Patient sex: M
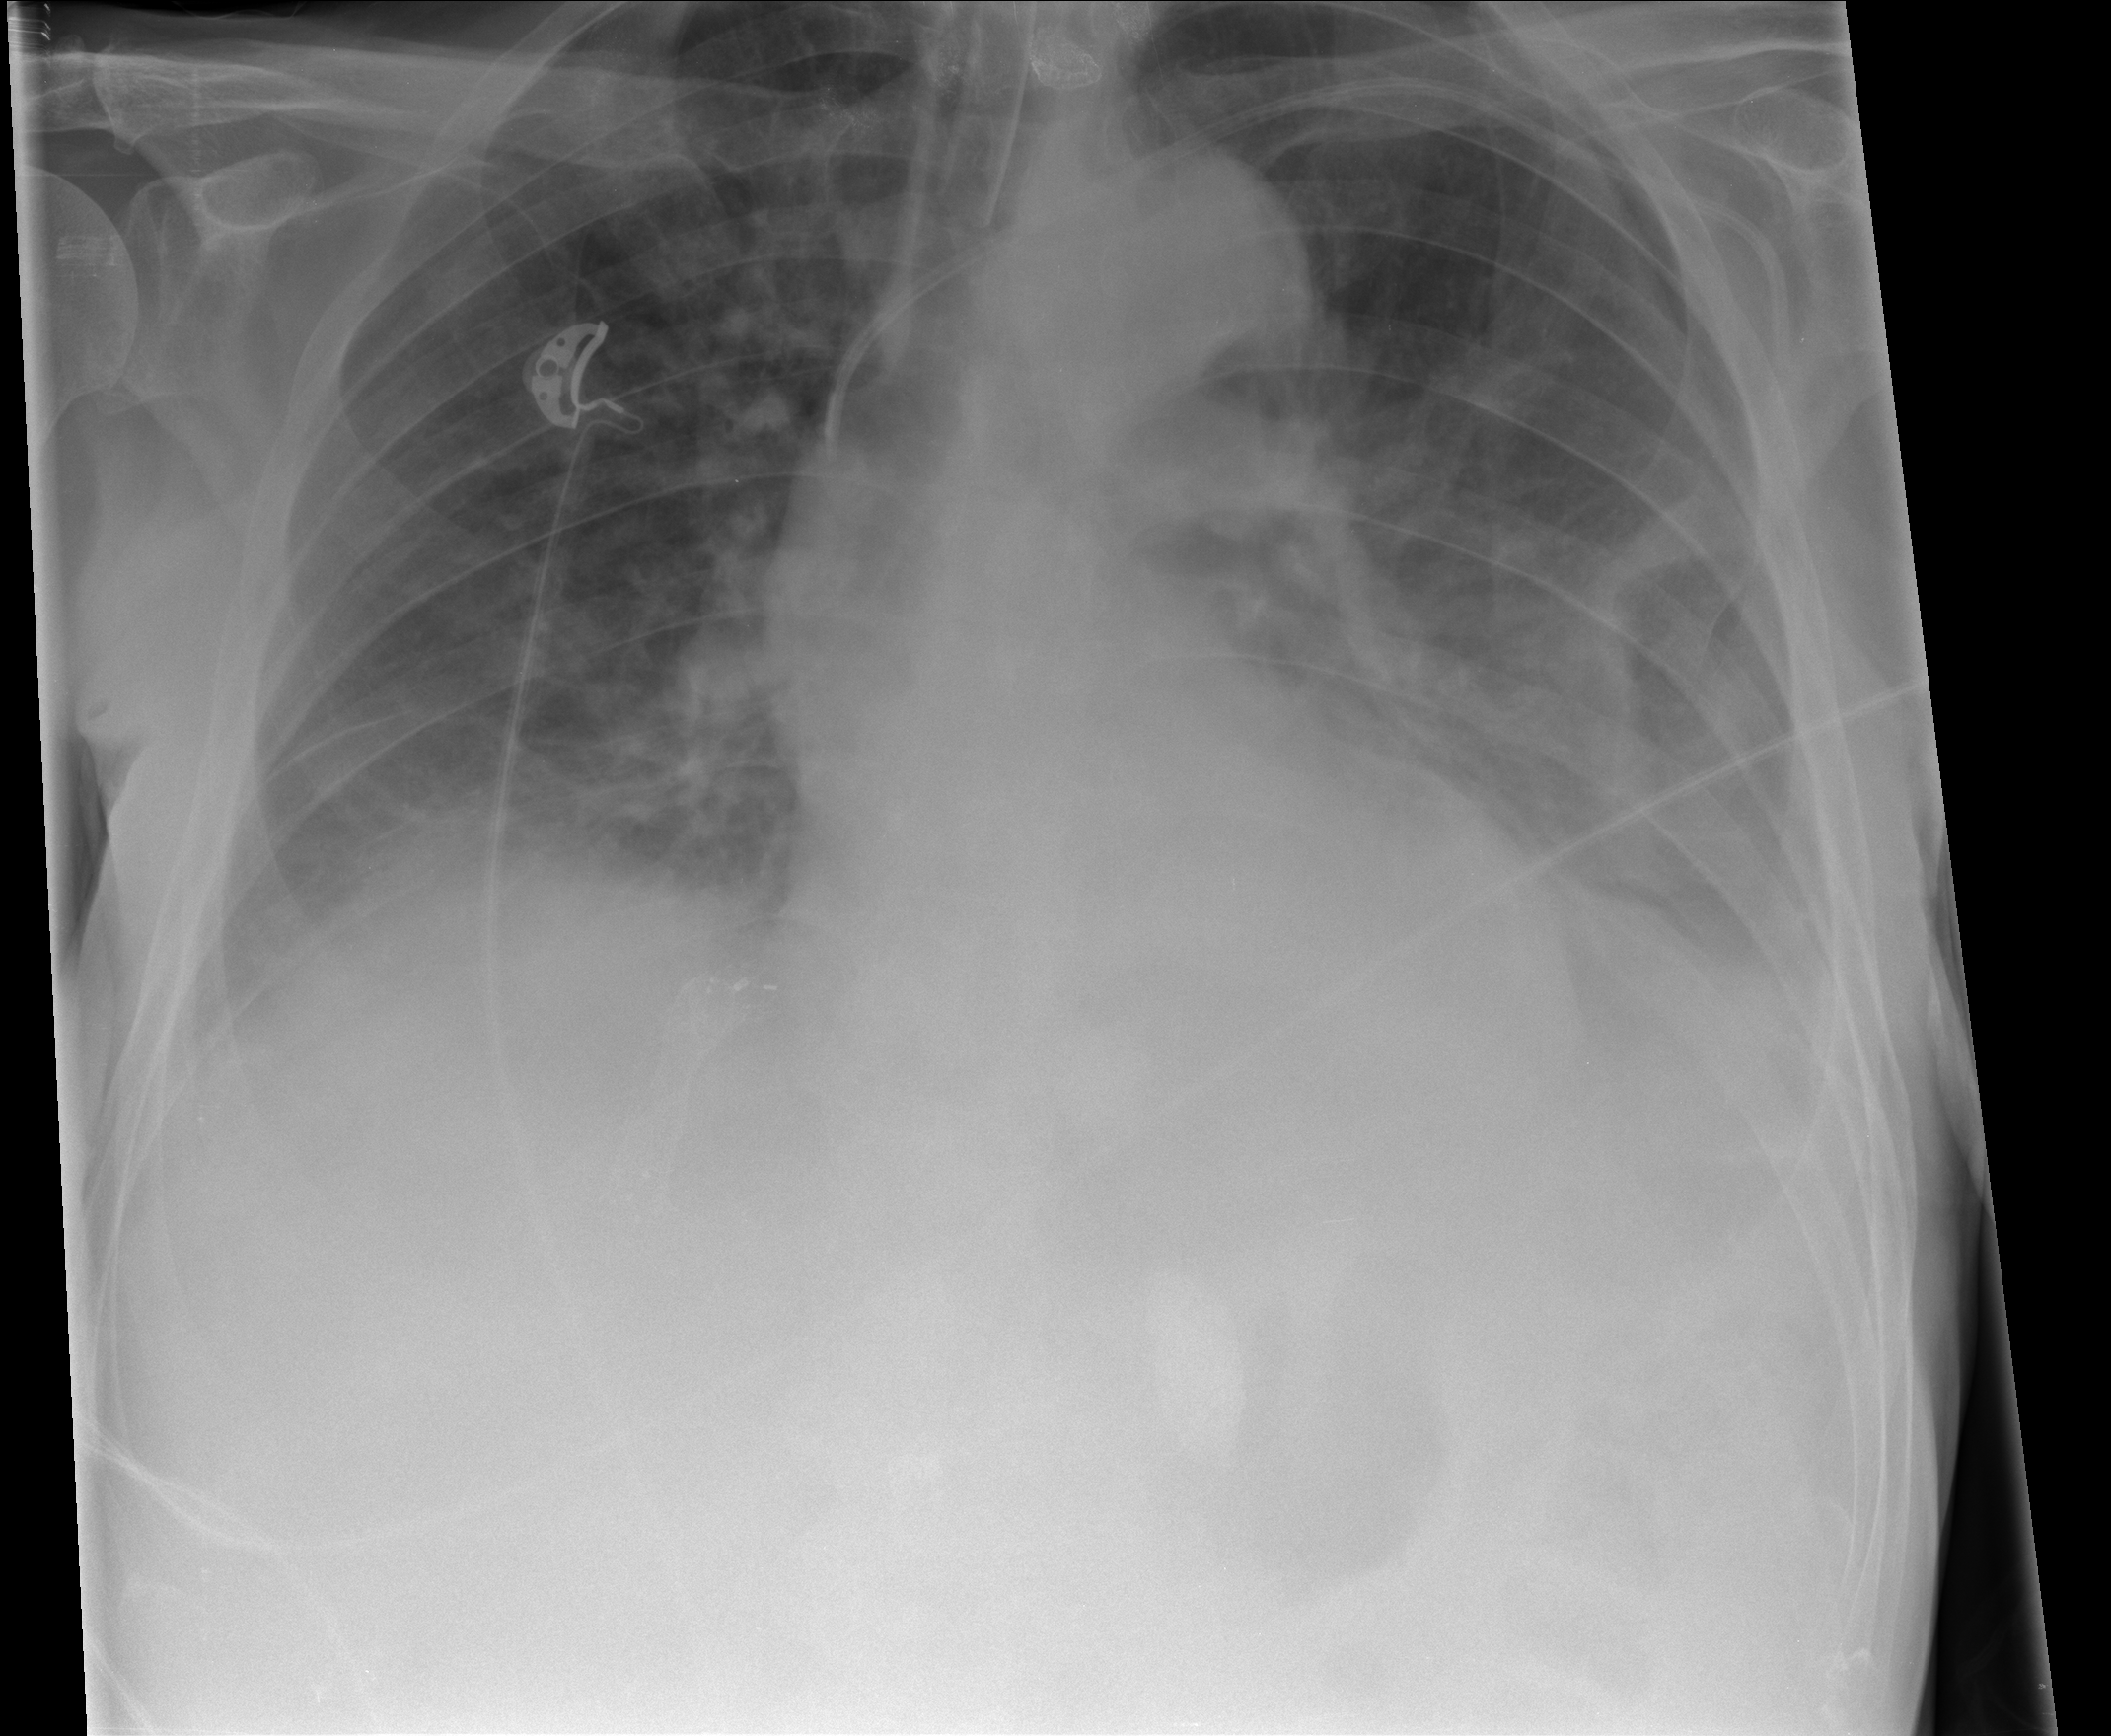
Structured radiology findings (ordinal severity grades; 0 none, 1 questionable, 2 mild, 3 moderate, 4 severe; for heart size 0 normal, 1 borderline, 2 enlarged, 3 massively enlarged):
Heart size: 0
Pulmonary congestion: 2
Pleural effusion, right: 0
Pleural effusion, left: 2
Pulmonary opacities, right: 0
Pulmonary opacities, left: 0
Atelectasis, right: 2
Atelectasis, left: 3